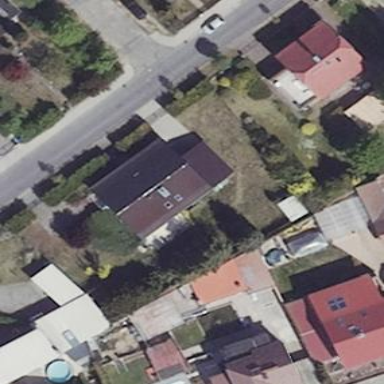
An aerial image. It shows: Residential house.